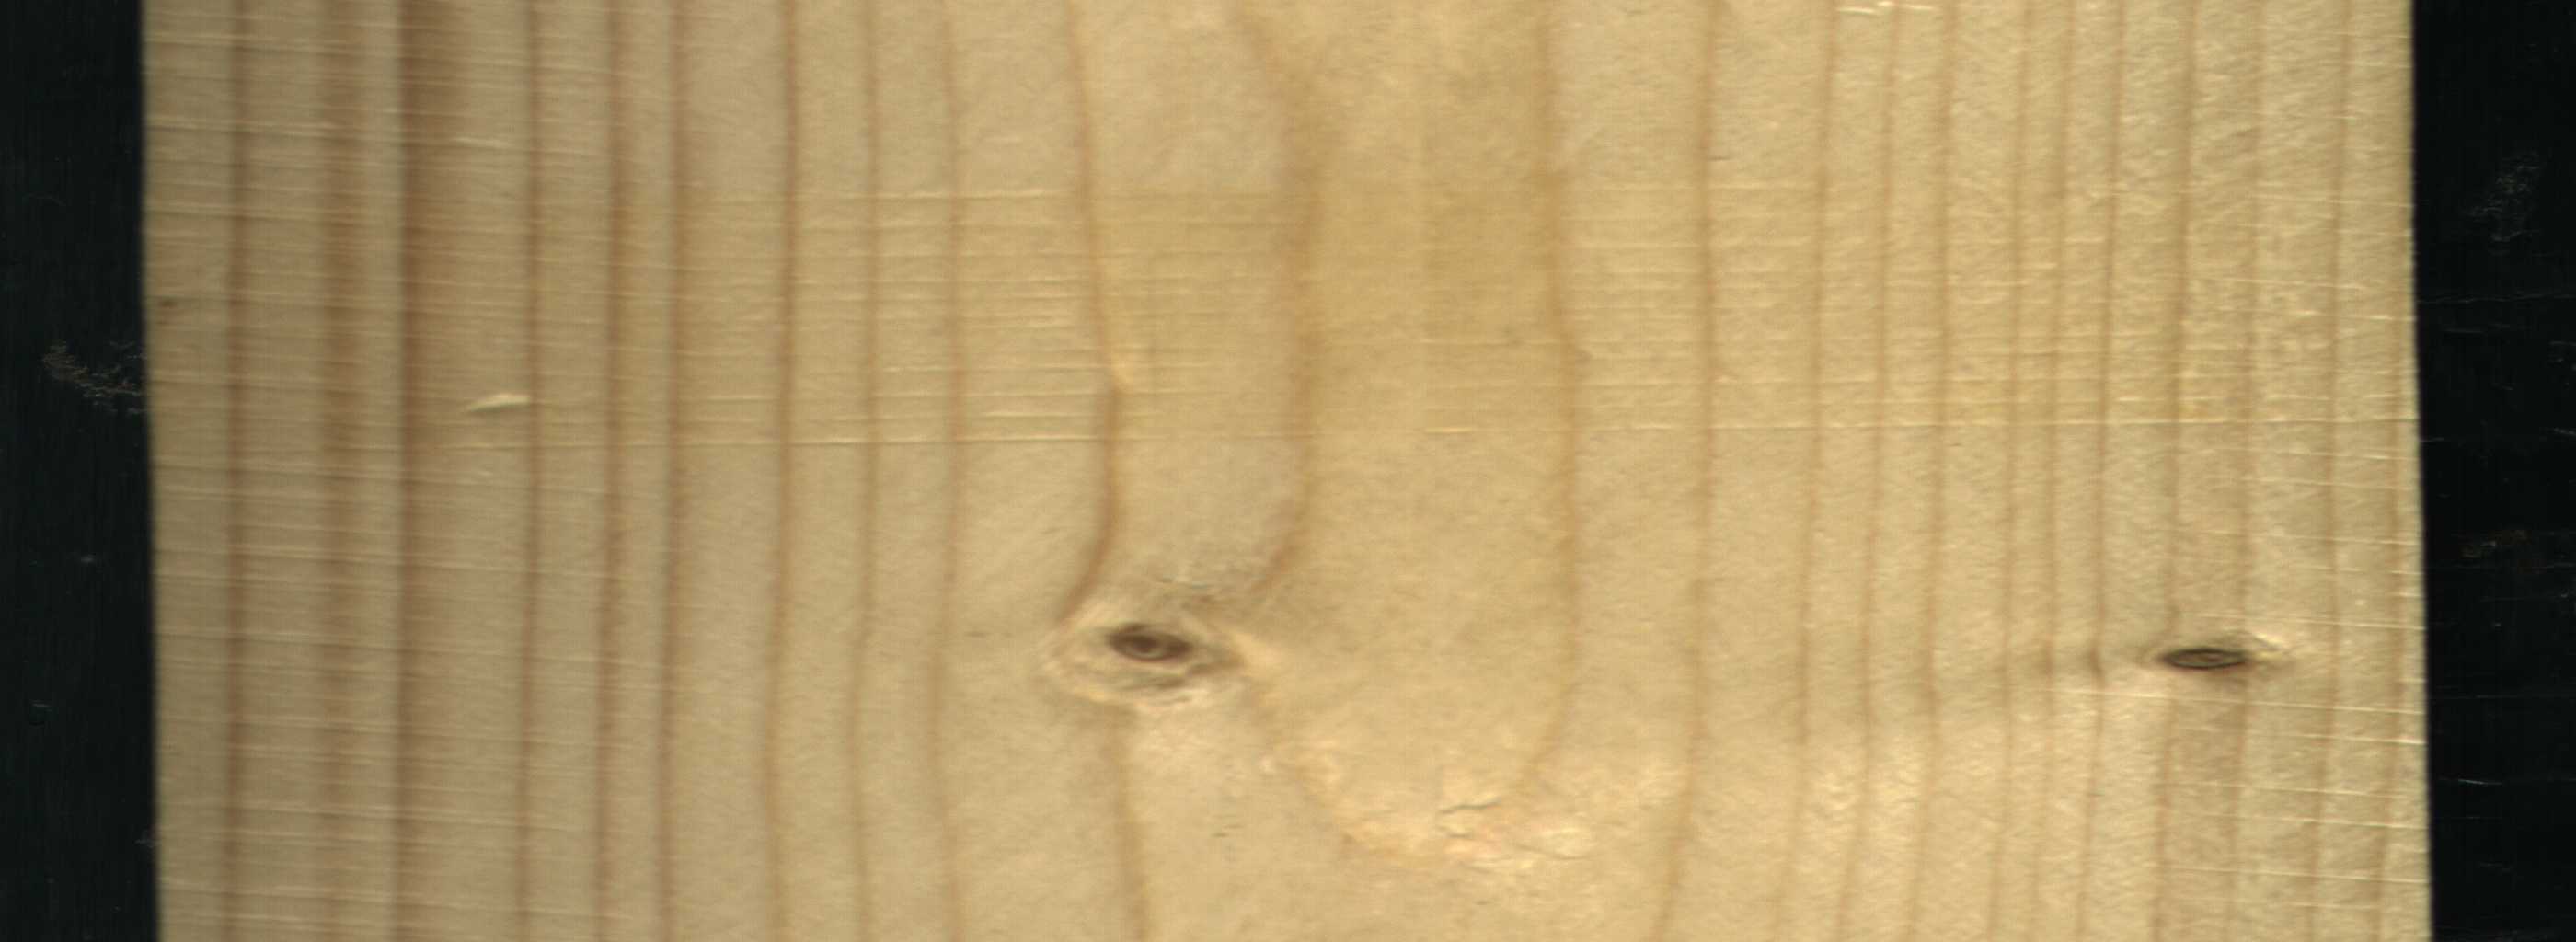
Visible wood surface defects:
Dead_Knot
Live_Knot